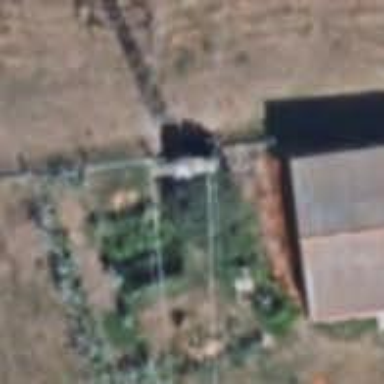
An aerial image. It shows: Minor power line.